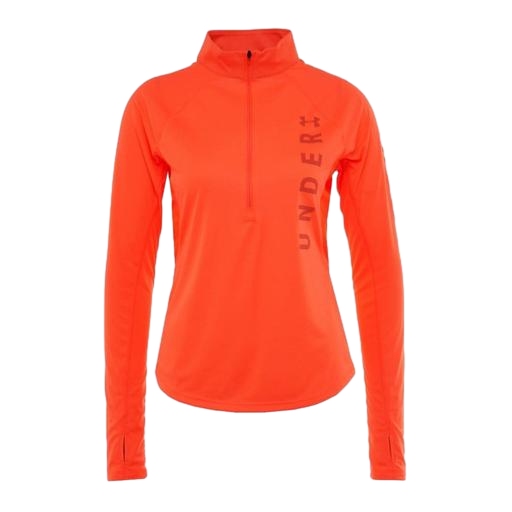
multicolor women’s ua tech, multicolor women’s ua shell, multicolor women’s ua coldgear®, white background